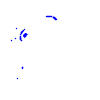
Particle: electron